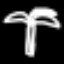
Label: palm tree